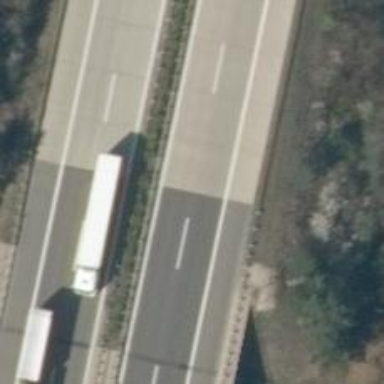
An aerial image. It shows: Motorway bridge with asphalt surface.